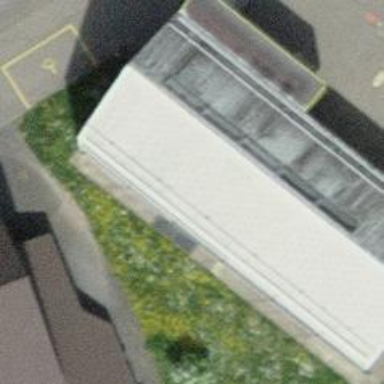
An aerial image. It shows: School building or complex.